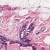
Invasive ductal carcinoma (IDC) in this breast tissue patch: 0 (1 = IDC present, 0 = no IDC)